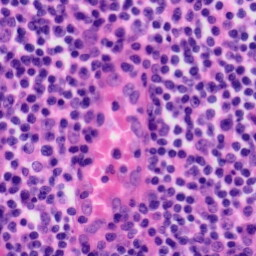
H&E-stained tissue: Tonsil